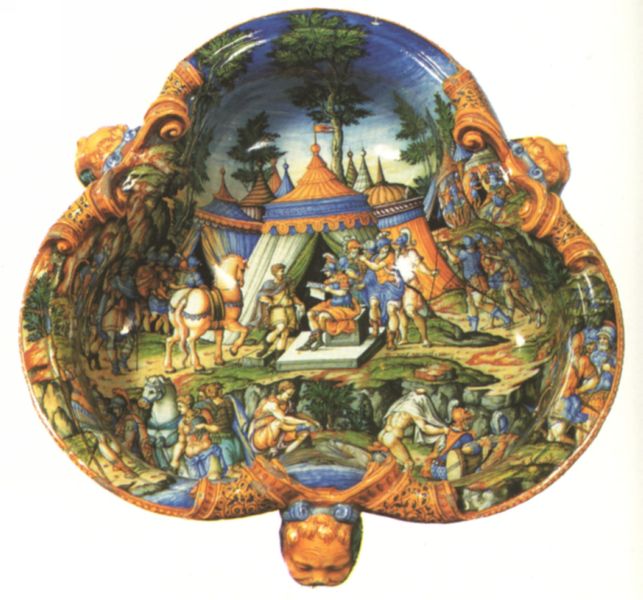
Titel: Kühlfaß mit der Episode Hannibal überquert die Alpen
Institution: Florenz, Bargello
Schlagwörter: baum, blau, kampf, kopf, bäume, menschen, bunt, schale, schüssel, tablett, pferd, pferde, reiter, krieg, soldaten, lesen, ornamente, bemalt, gefäß, porzellan, helm, feldzug, fürst, rüstung, brief, antik, mittelalter, krieger, feldherr, zeltlager, glasur, töpferei, zelt, zelte, truppe, alexander, mitteilung